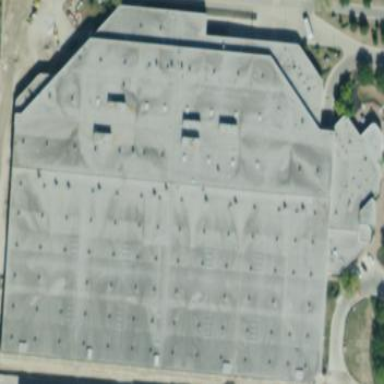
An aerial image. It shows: Commercial building that houses government transportation office.